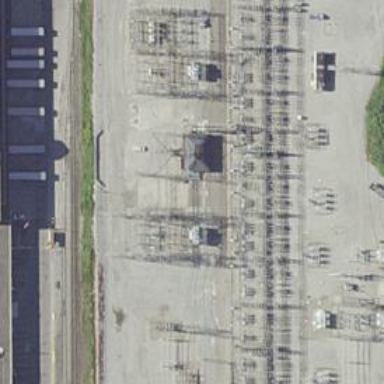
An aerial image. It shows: Switch used for power control.